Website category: phone
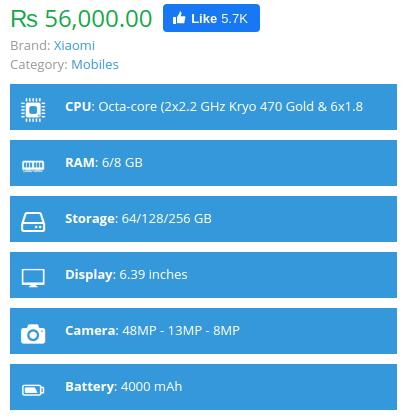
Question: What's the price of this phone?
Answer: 56,000.00

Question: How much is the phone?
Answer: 56,000.00

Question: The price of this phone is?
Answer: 56,000.00

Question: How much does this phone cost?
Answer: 56,000.00

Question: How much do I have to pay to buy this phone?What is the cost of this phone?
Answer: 56,000.00

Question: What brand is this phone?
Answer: Xiaomi

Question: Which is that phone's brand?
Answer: Xiaomi

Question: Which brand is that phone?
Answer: Xiaomi

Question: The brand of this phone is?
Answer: Xiaomi

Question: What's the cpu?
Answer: Octa-core (2x2.2 GHz Kryo 470 Gold & 6x1.8 GHz Kryo 470 Silver)

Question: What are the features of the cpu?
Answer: Octa-core (2x2.2 GHz Kryo 470 Gold & 6x1.8 GHz Kryo 470 Silver)

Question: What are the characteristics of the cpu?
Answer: Octa-core (2x2.2 GHz Kryo 470 Gold & 6x1.8 GHz Kryo 470 Silver)

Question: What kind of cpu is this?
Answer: Octa-core (2x2.2 GHz Kryo 470 Gold & 6x1.8 GHz Kryo 470 Silver)

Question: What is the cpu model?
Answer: Octa-core (2x2.2 GHz Kryo 470 Gold & 6x1.8 GHz Kryo 470 Silver)

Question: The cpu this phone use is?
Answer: Octa-core (2x2.2 GHz Kryo 470 Gold & 6x1.8 GHz Kryo 470 Silver)

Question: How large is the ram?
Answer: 6/8 GB

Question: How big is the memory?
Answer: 6/8 GB

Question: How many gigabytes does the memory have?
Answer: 6/8 GB

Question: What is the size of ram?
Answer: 6/8 GB

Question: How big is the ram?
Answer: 6/8 GB

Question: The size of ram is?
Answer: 6/8 GB

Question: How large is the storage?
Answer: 64/128/256 GB

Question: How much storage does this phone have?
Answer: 64/128/256 GB

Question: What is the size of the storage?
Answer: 64/128/256 GB

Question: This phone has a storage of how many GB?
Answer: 64/128/256 GB

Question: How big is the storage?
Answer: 64/128/256 GB

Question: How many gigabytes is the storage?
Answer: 64/128/256 GB

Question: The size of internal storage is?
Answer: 64/128/256 GB

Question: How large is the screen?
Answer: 6.39 inches

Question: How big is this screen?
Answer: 6.39 inches

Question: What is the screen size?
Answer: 6.39 inches

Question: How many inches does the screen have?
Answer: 6.39 inches

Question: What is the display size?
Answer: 6.39 inches

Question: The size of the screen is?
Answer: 6.39 inches

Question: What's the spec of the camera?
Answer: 48MP - 13MP - 8MP

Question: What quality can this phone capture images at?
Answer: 48MP - 13MP - 8MP

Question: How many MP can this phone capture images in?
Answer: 48MP - 13MP - 8MP

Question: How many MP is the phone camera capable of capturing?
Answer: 48MP - 13MP - 8MP

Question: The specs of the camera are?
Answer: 48MP - 13MP - 8MP

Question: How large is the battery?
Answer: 4000 mAh

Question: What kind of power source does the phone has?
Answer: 4000 mAh

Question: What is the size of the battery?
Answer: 4000 mAh

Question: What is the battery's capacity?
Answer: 4000 mAh

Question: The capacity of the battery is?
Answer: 4000 mAh